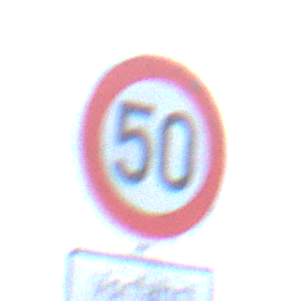
Verkehrszeichen: Geschwindigkeit50
Zusatzzeichen unten: HinweisGeaenderteVorfahrtVerkehrsfuehrungVerkehrsregelung1
Umgebung: Outdoor, Nature
Tageszeit: SunriseSunset
Wetter: PartlyCloudy
Licht: Natural
Jahreszeit: NotSpecified
Kontrast: LowContrast